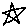
Label: star